Field crop: maize
Growth stage: 2
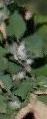
Species: chenopodium